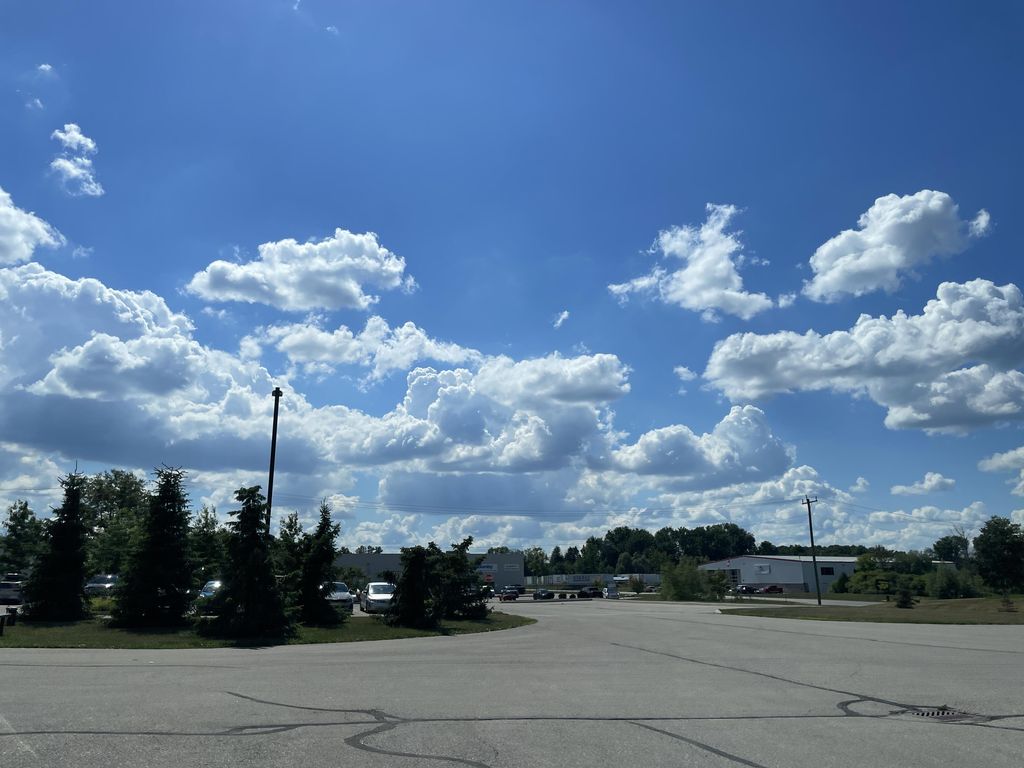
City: kitchener-waterloo